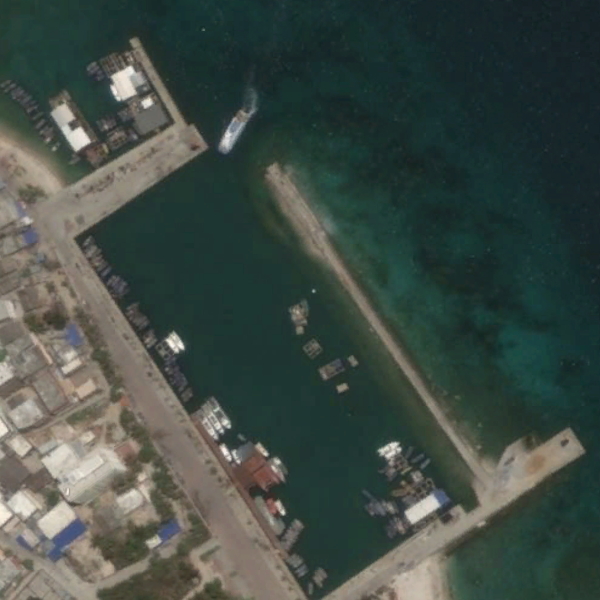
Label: Port